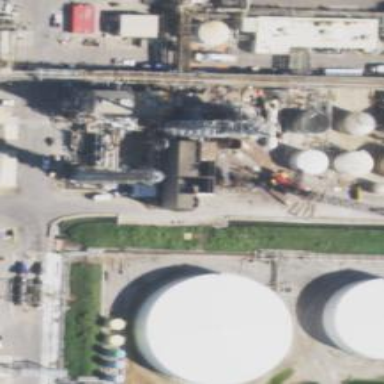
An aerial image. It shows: Storage tank that is man-made.